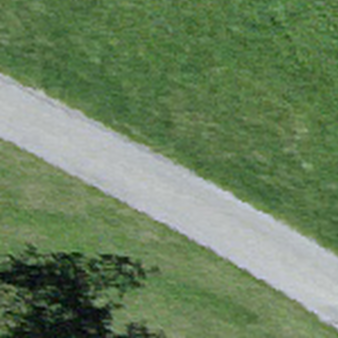
Label: other